Question: When Android 4.0 became available for Nexus S back in December 2011, we did some performance testing:
<URL>

Surprisingly, UPDATE and INSERT performance dropped by half (!) after the Update to Android 4.0 on the same phone. We did not have time to investigate further, but maybe meanwhile somebody else did?
One could speculate, that the file system changed, etc. but I'm looking for hard facts. ;)
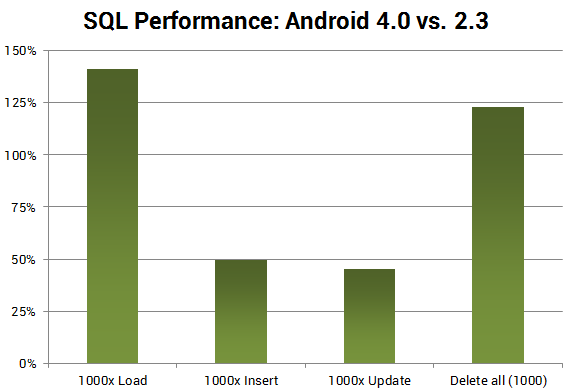
Answer: According to this <URL>, the difference seems to be caused by the SQLite Android API:
> Another change in ICS compared to Gingerbread is that Google has moved
a lot of the SQL handling from the native to the Java layer. In our
internal studies, we have seen that read and write operations to the
SQL database takes longer time...
I'd like to see a follow up investigation to dive deeper into this issue, e.g. comparing sources. Also, it's odd that Sony claims that read performance is slower, while our measurements showed a ~40% performance improvement.